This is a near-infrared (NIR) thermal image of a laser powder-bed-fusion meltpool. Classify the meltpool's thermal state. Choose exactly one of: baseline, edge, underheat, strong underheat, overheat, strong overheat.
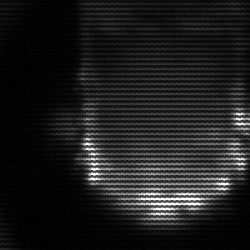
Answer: baseline